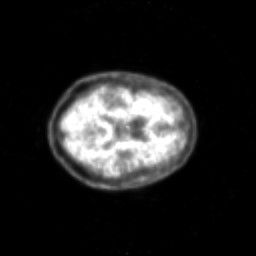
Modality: PET
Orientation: axial
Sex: female
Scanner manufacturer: siemens